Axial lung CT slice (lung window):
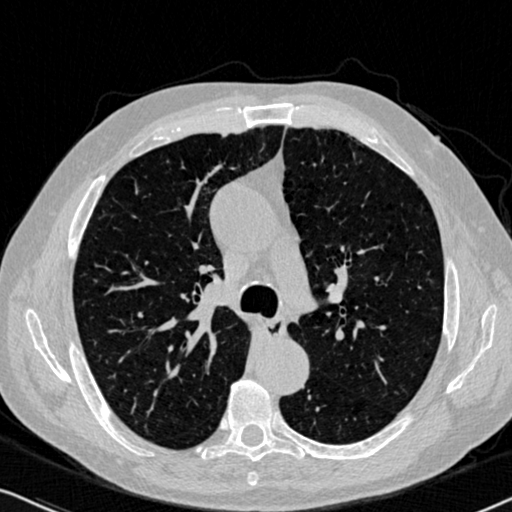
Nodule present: no